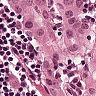
Metastatic tissue present: yes